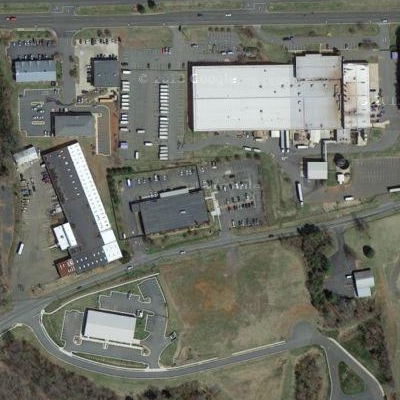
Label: Industry